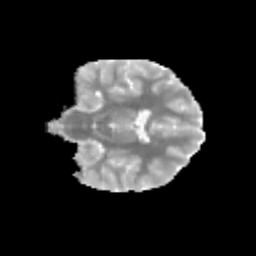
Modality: MD
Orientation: coronal
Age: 11
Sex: female
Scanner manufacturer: siemens
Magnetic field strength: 3 T
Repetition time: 3.8 s
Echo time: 0.07 s